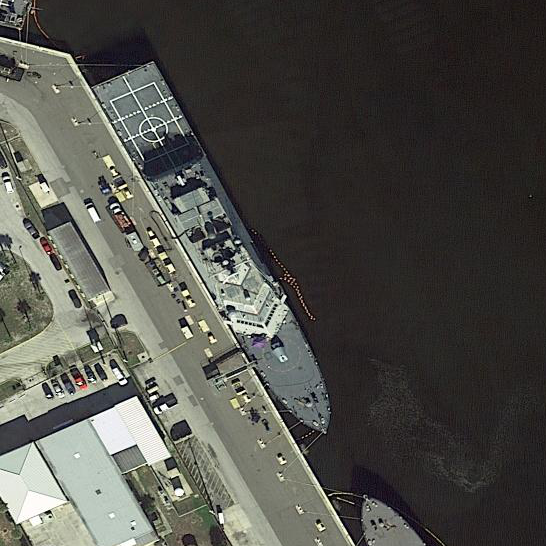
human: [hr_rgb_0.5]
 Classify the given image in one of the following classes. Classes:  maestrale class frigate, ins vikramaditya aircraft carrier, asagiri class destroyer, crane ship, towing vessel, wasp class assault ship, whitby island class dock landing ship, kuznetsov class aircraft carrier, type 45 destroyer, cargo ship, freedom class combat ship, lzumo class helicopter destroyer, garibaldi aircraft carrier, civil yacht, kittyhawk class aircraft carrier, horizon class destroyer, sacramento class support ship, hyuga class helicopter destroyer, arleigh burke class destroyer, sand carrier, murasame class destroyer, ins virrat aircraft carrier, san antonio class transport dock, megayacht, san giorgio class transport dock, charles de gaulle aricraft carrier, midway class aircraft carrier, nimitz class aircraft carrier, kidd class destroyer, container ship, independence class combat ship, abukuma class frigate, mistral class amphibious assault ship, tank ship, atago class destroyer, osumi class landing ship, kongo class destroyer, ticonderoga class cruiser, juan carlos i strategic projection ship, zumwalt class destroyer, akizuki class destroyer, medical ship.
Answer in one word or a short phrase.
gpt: Freedom class combat ship